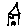
Label: house